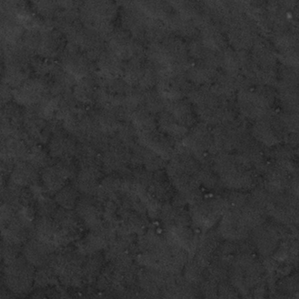
Label: frost